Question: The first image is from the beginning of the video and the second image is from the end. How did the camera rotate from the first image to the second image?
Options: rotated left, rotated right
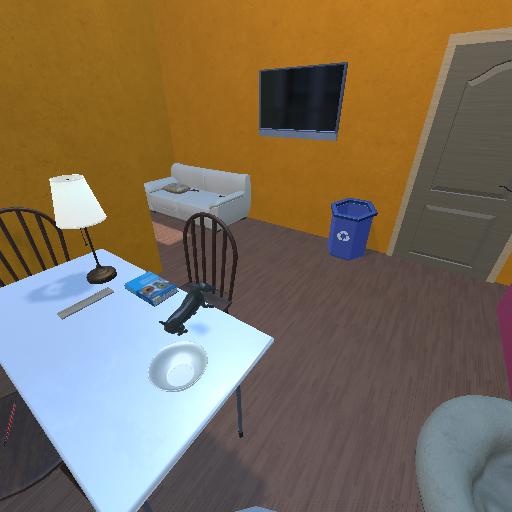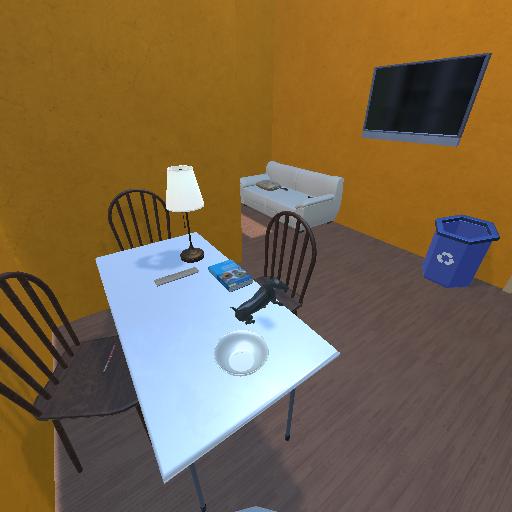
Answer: rotated left